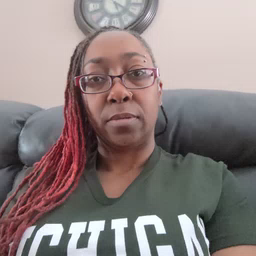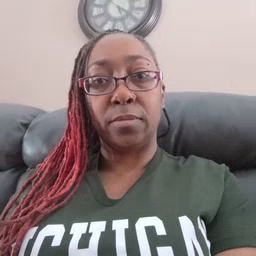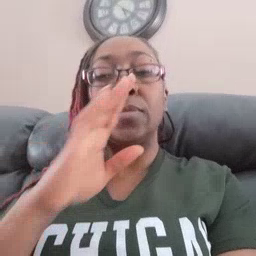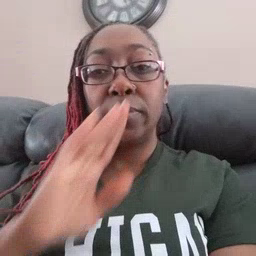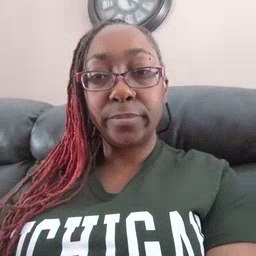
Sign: quiet